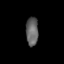
Tissue: lung
Cell type: T cells
Senescence score: 0.2198
Nuclear area (px): 347
Mean DAPI intensity: 98.582